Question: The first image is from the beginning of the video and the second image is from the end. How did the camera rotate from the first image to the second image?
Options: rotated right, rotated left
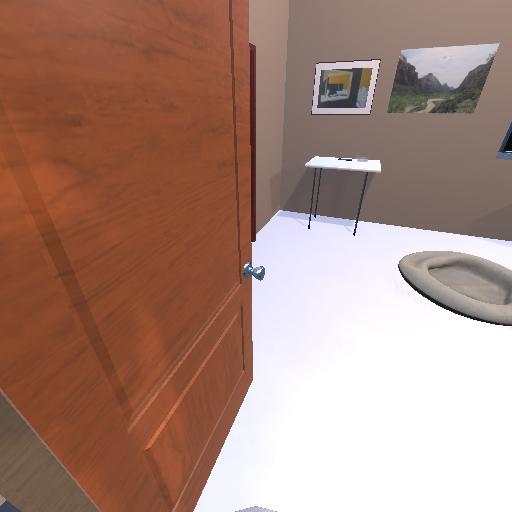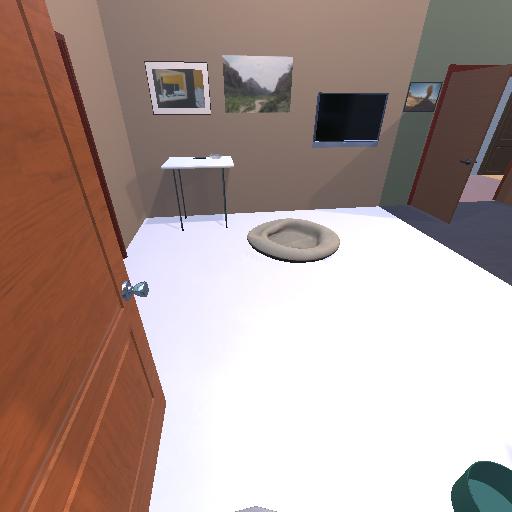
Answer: rotated right